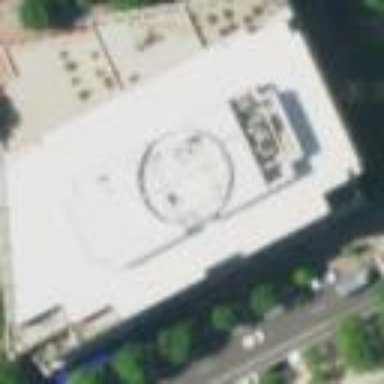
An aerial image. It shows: Part of building.